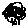
Label: tree